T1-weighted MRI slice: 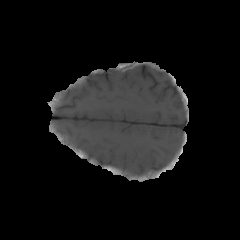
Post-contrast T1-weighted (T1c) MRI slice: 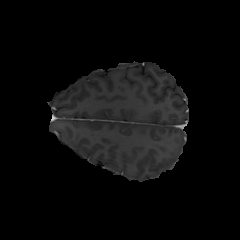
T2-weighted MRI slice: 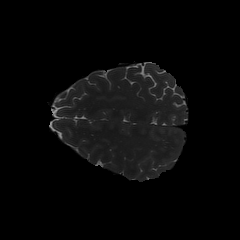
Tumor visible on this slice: no